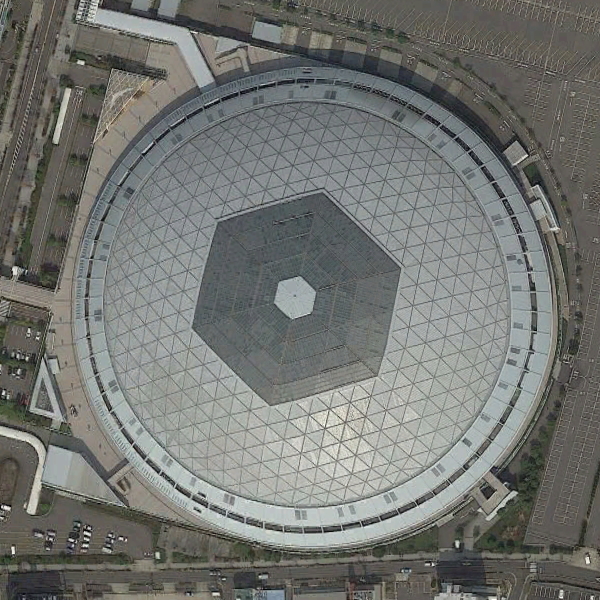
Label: Center